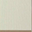
Piece: xx